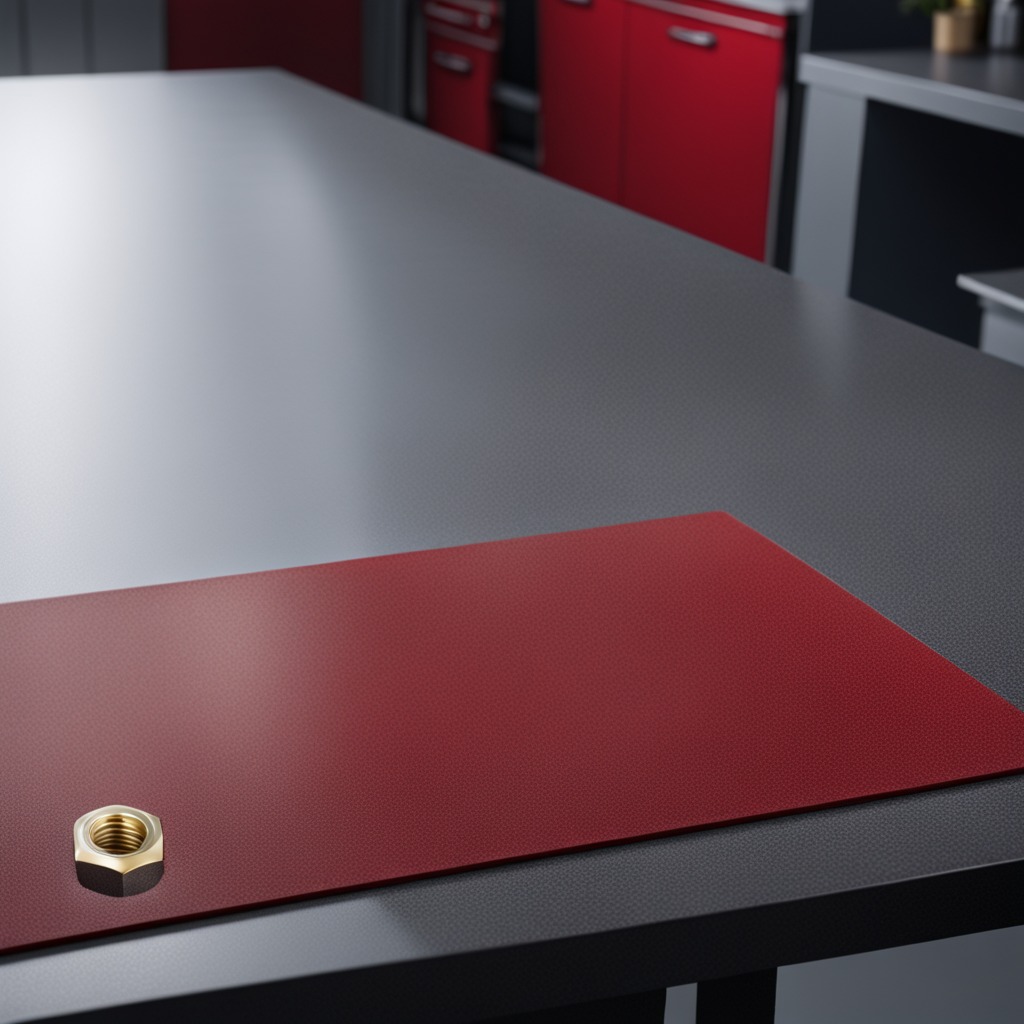
A metal nut is lying on the clean granite tabletop covered with a red rubber mat inside a workshop under bright overhead lighting crisp shadows high clarity worn but beneath the mat.